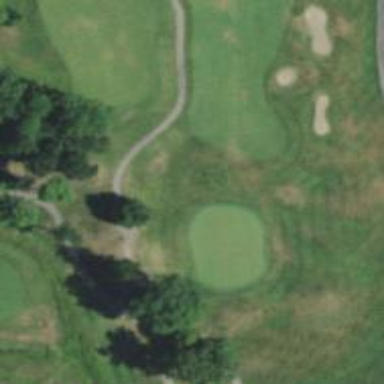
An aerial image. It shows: Golf hole.